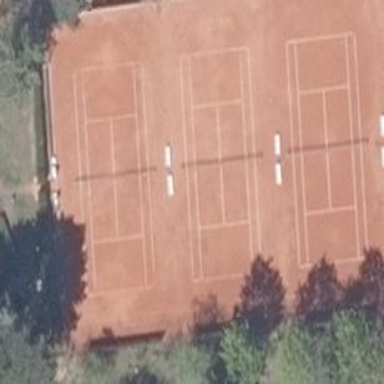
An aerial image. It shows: Tennis court on pitch designated for leisure land.